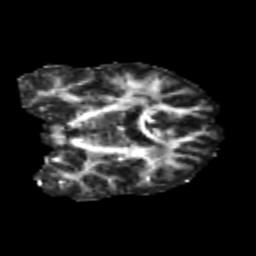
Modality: FA
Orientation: coronal
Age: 24
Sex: male
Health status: healthy
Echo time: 0.074 s